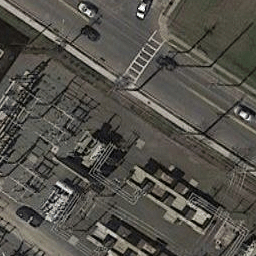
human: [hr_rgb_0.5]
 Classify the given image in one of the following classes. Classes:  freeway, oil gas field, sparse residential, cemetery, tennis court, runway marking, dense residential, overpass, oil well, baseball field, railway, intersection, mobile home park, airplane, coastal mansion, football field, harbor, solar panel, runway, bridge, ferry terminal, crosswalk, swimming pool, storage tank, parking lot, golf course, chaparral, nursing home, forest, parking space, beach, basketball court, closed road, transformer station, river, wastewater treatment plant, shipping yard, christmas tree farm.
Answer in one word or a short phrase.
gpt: transformer station